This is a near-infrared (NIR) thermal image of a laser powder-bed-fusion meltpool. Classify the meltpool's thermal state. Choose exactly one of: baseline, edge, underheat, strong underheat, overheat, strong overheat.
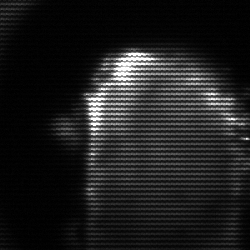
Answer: baseline